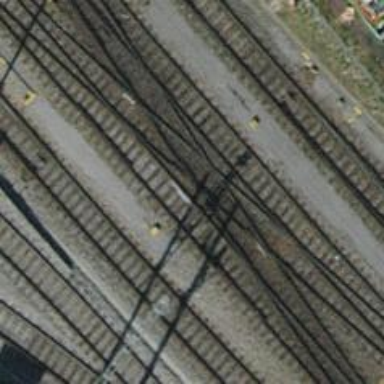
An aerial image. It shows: Railway yard with electrified tracks and single track.